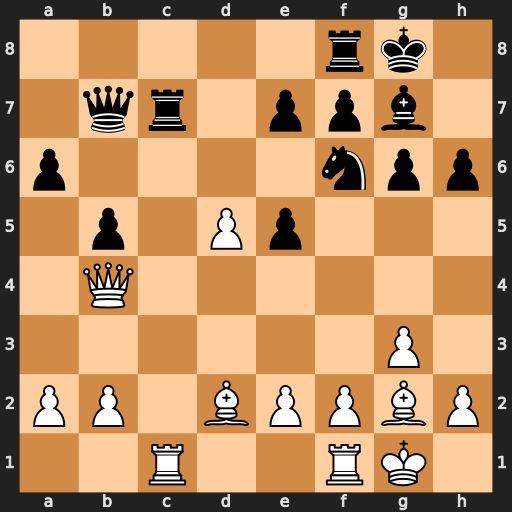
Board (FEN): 5rk1/1qr1ppb1/p4npp/1p1Pp3/1Q6/6P1/PP1BPPBP/2R2RK1
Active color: w
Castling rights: -
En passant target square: -
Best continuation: d6 Rxc1 Bxb7